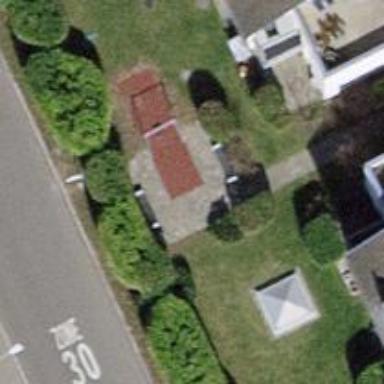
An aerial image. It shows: Playground featuring swings.